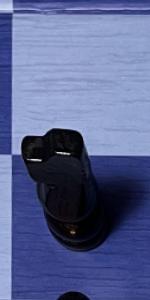
Label: Knight_Black